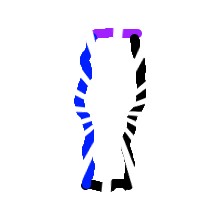
Shape: rectangle